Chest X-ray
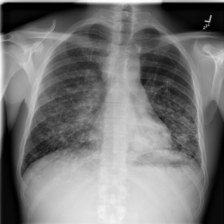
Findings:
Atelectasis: negative
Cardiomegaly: negative
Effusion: negative
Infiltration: positive
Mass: negative
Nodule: positive
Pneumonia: negative
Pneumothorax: negative
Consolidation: negative
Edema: negative
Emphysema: negative
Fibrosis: negative
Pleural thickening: negative
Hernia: negative